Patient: sex F, age 36
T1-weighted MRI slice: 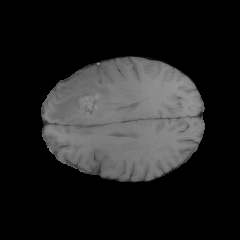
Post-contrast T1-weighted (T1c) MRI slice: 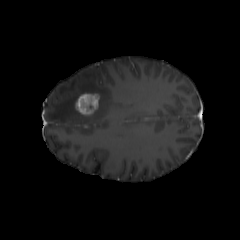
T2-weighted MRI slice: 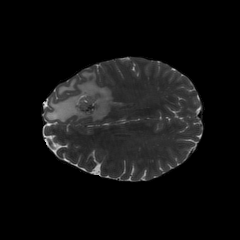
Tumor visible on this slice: yes
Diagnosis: Glioblastoma, IDH-wildtype
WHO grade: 4